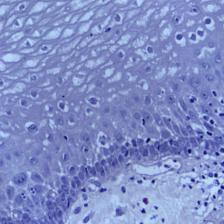
Diagnosis: Normal